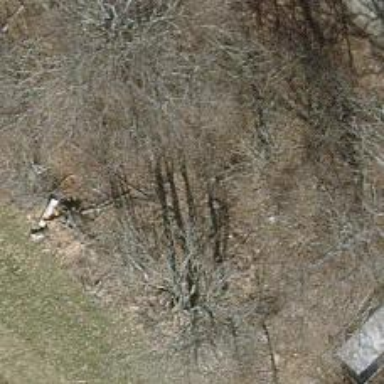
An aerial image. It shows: Beautiful tree in nature.